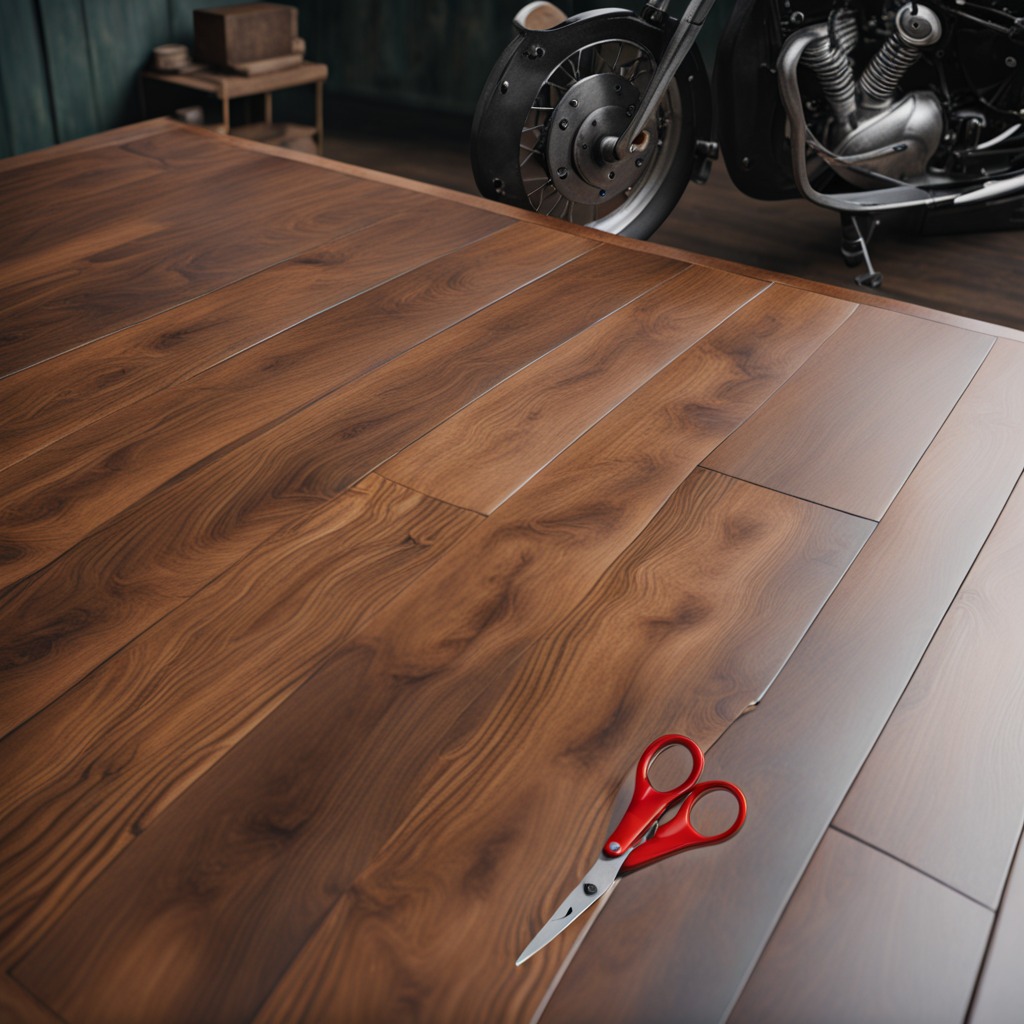
A scissor lies on the wooden table.